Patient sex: M
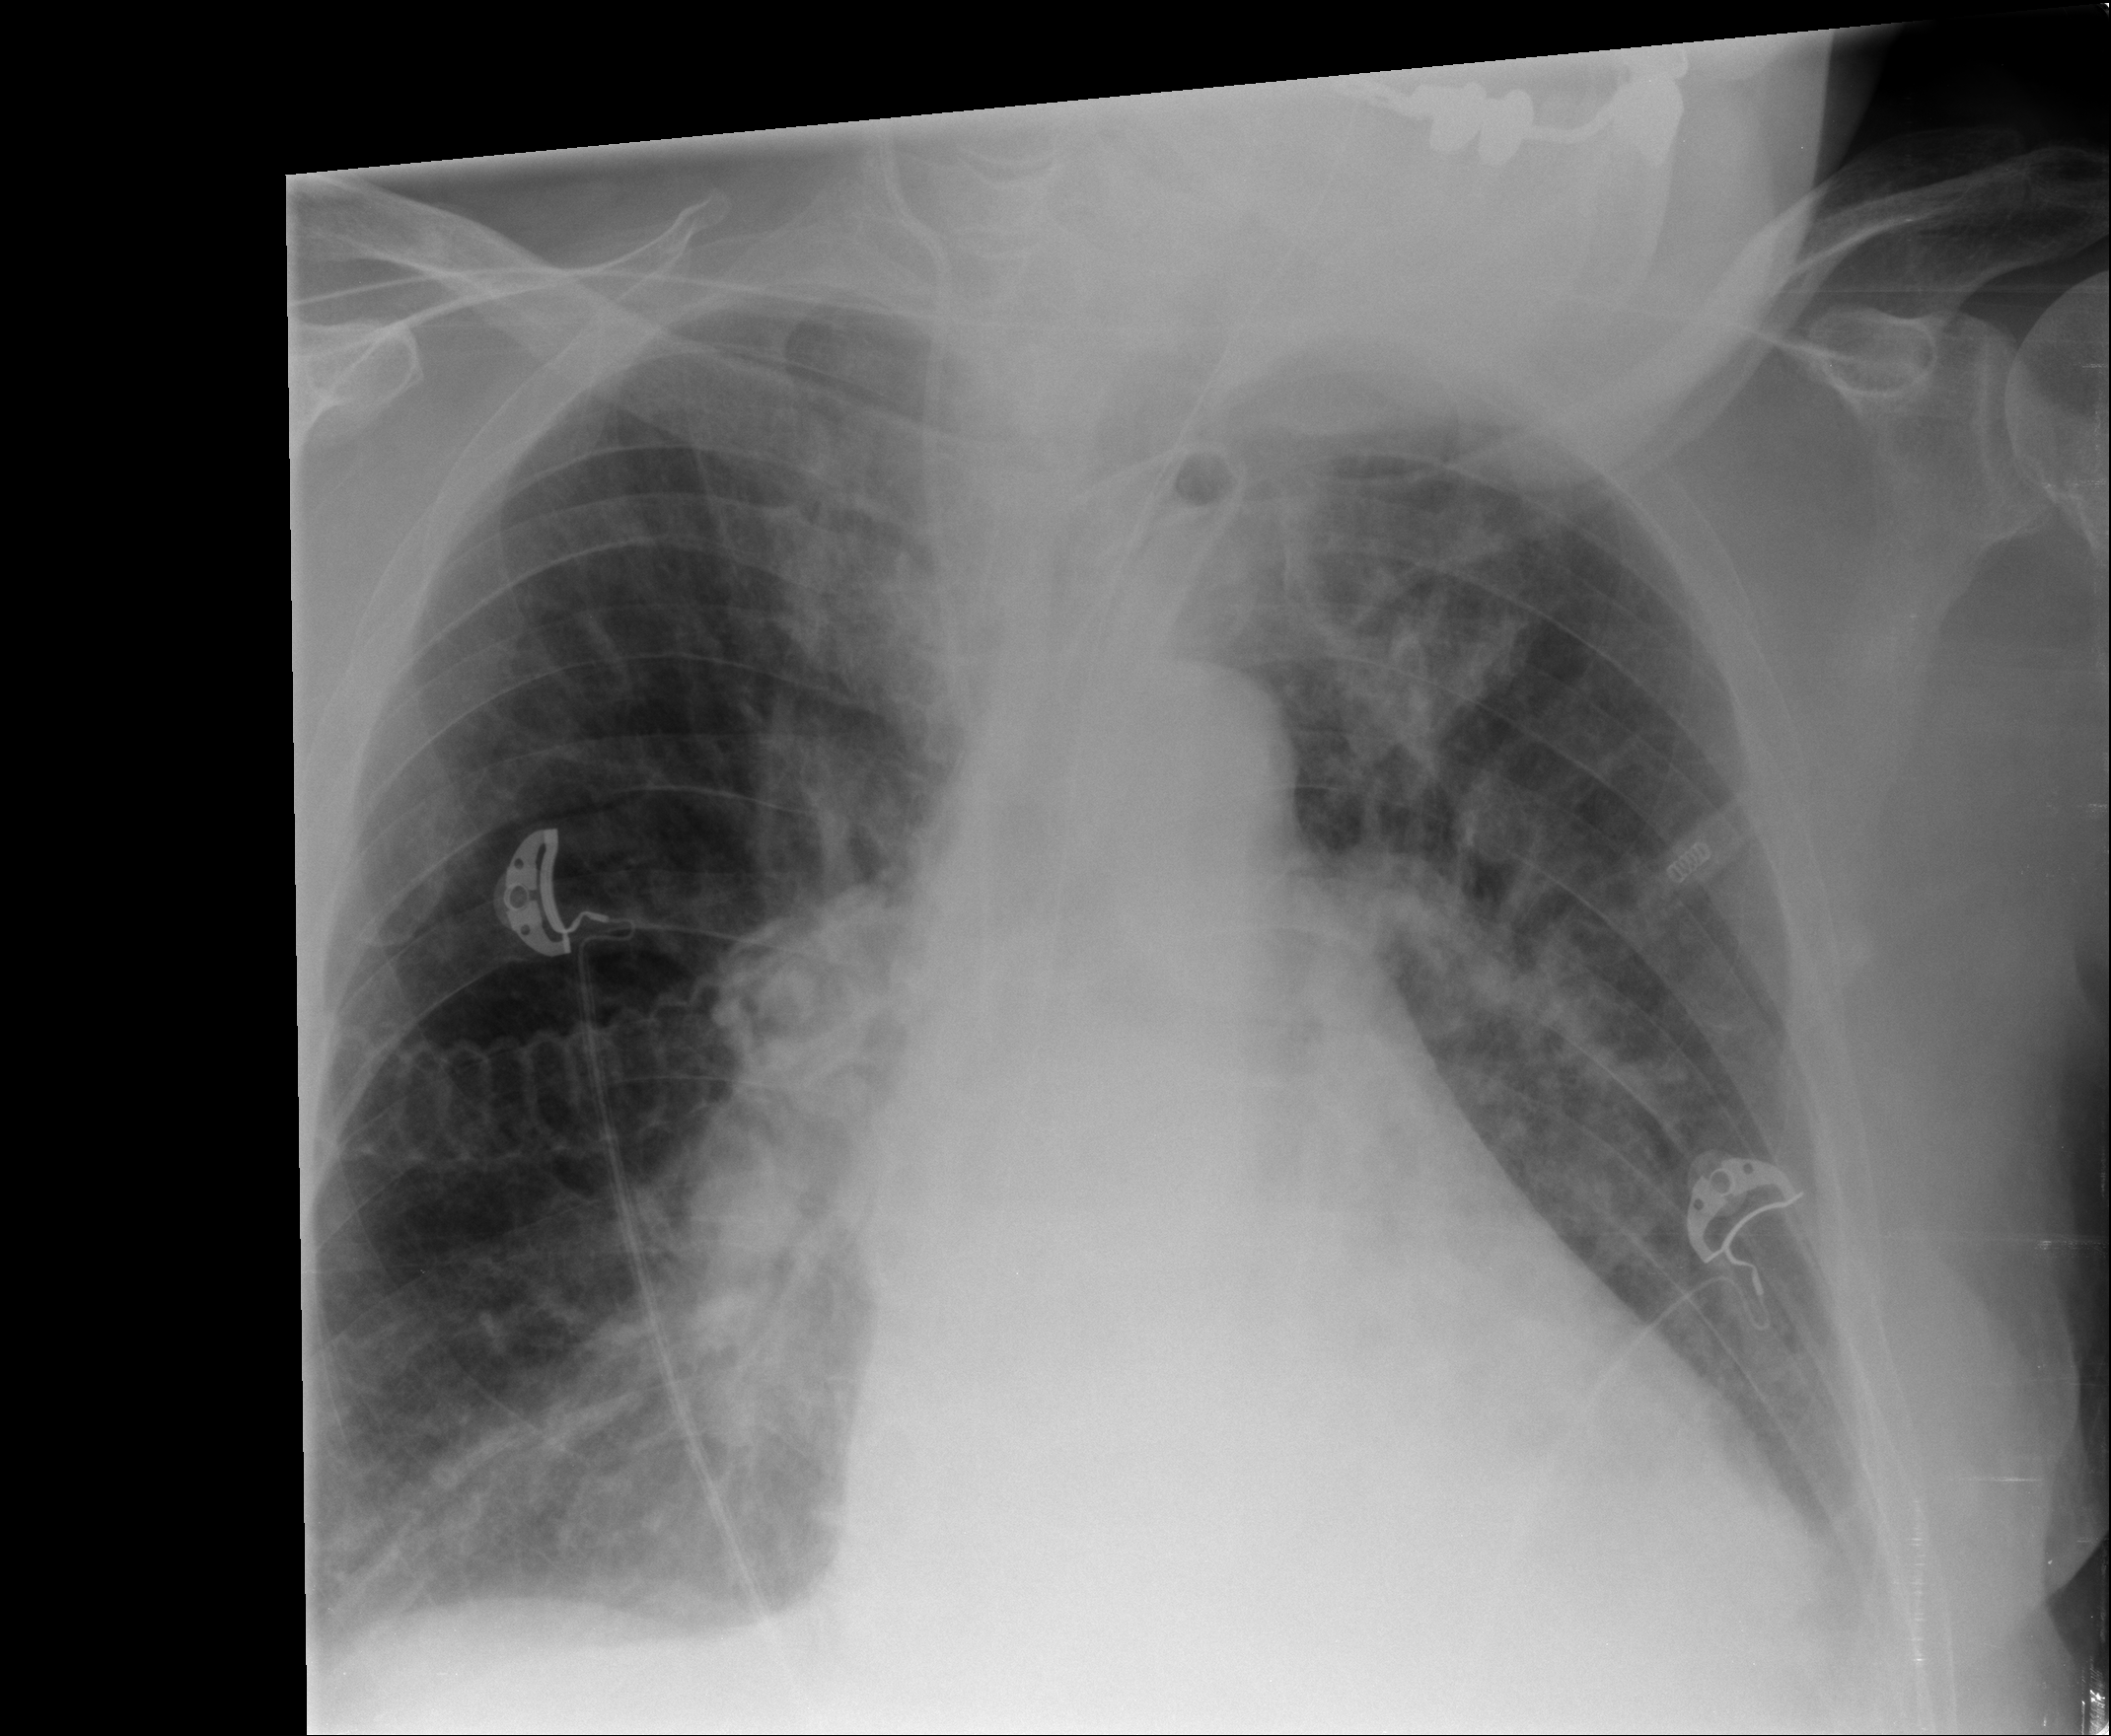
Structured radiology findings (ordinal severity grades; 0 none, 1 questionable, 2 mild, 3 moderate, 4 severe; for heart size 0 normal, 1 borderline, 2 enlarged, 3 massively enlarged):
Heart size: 2
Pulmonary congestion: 2
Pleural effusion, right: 1
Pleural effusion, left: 2
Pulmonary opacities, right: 2
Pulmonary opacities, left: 2
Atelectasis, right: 2
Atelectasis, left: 2